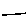
Label: line